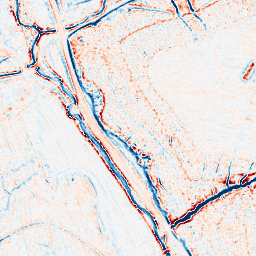
Category: edge_preserving
Decomposition family: bilateral
Decomposition parameters: d: 9
sigma_color: 50
sigma_space: 25
Upsampling method: lanczos
Upsampling parameters: scale: 4
Upsampling scale: 4